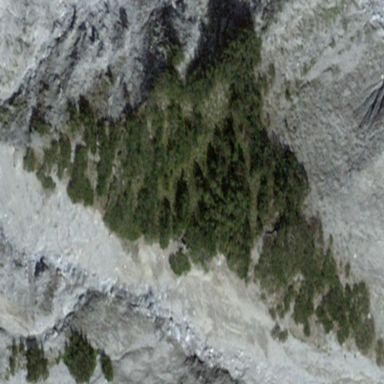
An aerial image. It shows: Area covered in scrub vegetation.